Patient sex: F
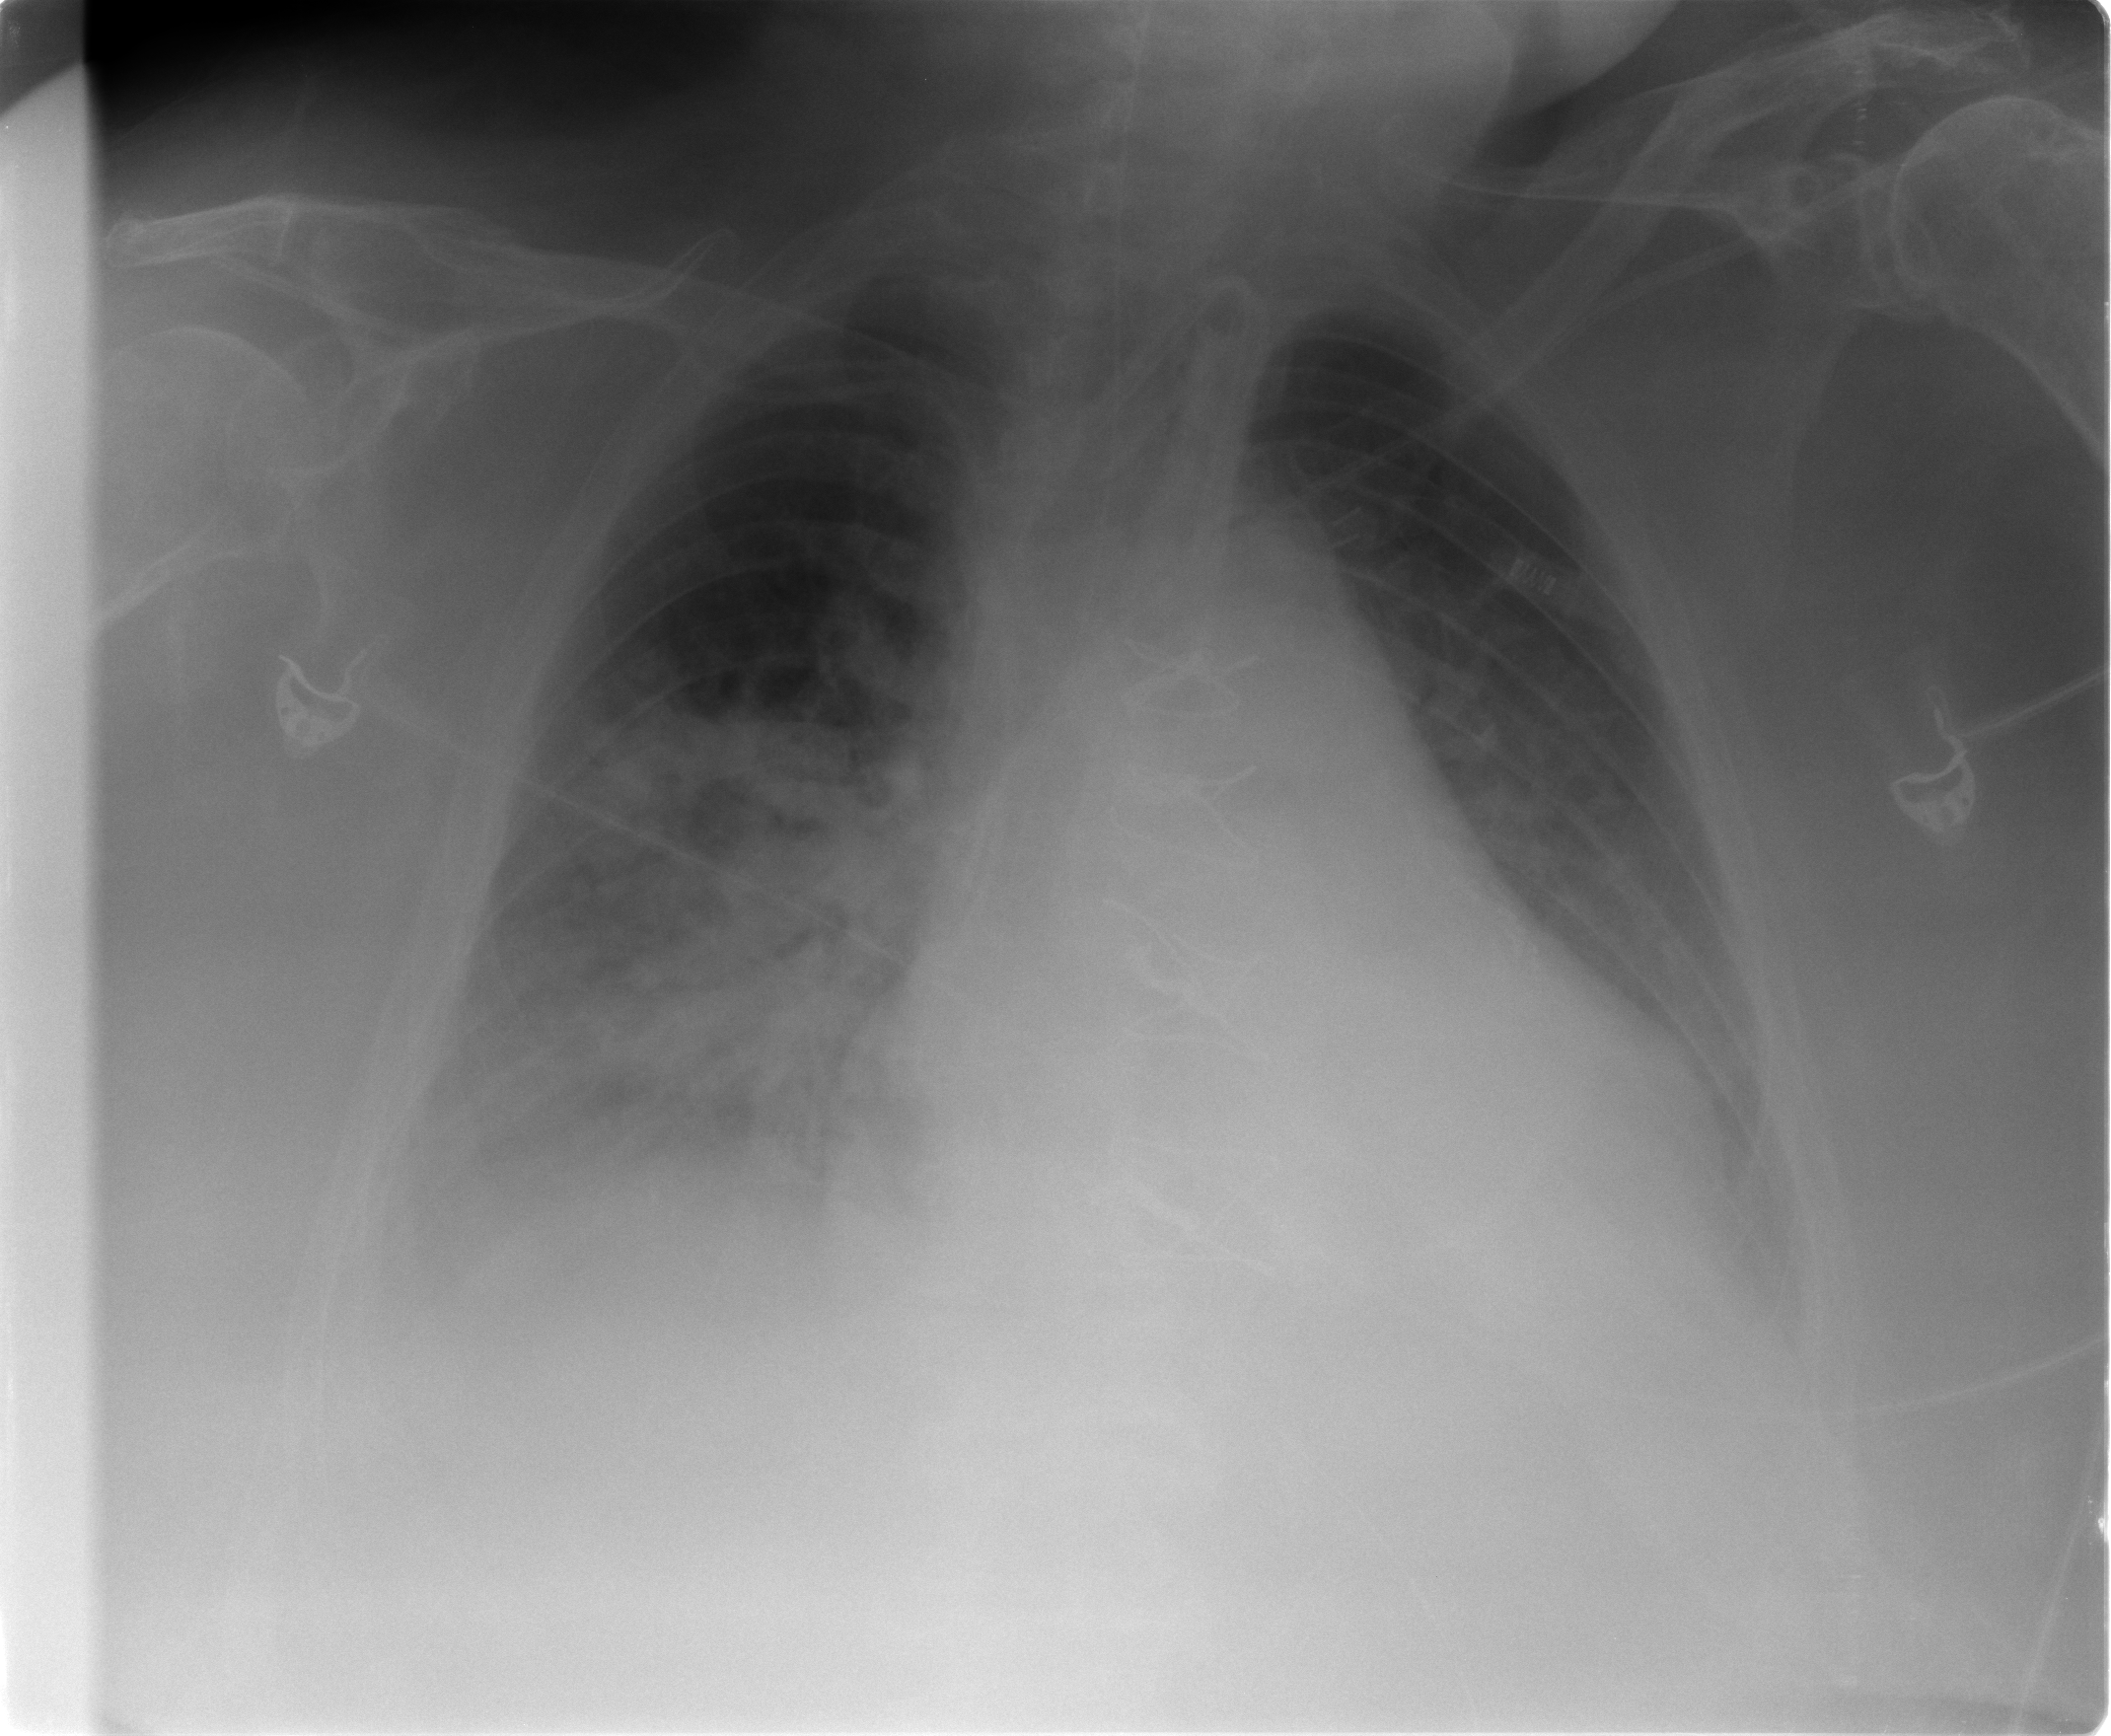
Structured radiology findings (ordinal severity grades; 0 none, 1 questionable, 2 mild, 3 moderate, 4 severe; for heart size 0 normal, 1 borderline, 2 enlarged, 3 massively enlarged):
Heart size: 2
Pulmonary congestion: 2
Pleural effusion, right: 2
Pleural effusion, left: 2
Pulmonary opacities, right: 3
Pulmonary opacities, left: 2
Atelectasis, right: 2
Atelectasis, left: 2